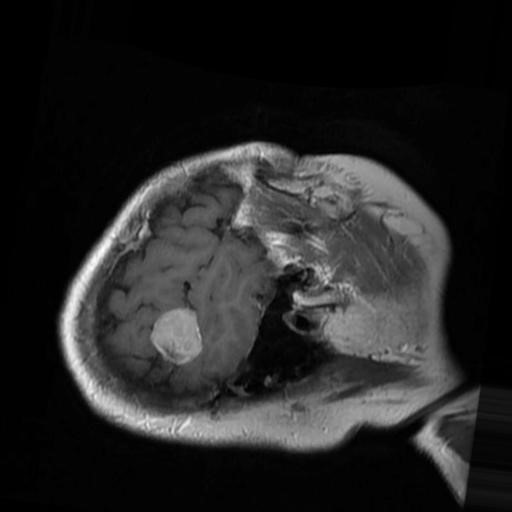
Label: brain_menin